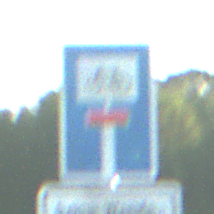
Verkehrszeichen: SackgasseRadverkehrDurchlaessig
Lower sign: HinweisGeaenderteVorfahrtVerkehrsfuehrungVerkehrsregelung3
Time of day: MorningAfternoon
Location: Outdoor (Nature)
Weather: Clear
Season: NotSpecified
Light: Natural